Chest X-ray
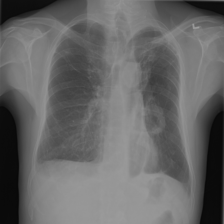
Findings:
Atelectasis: positive
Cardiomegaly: negative
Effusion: negative
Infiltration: negative
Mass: positive
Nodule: negative
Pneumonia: negative
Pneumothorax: negative
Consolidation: negative
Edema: negative
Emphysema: negative
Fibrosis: negative
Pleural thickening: negative
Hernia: negative